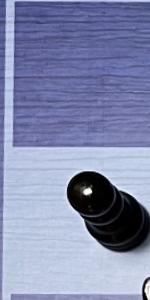
Label: Pawn_Black